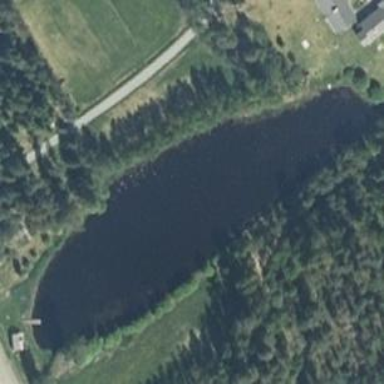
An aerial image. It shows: Pond with natural water.